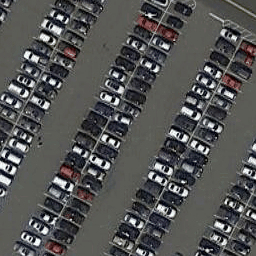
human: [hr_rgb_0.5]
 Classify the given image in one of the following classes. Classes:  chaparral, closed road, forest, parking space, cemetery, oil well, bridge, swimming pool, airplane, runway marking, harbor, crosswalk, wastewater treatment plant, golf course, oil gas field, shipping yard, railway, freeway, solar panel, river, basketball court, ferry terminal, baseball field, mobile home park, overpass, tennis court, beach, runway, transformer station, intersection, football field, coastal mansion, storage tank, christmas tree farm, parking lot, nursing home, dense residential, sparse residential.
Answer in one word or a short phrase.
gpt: parking lot